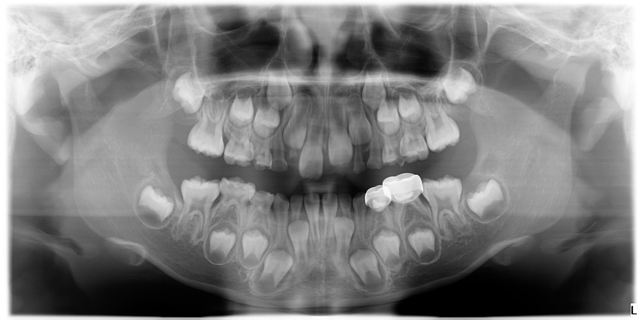
child